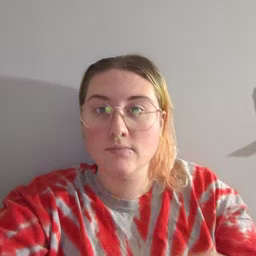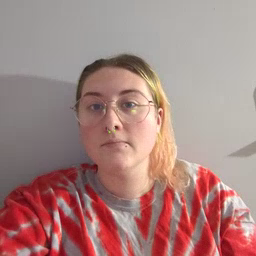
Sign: bug